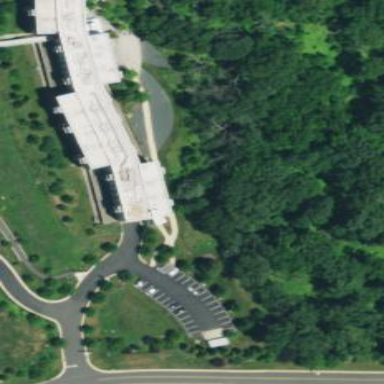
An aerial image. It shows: Building with flat concrete roof.